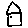
Label: house